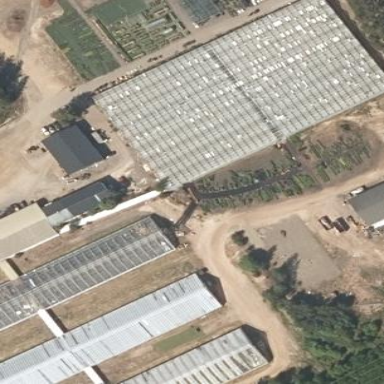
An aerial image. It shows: Greenhouse.